Interaction volume radius: 10 \u00c5
Interaction volume height: 30 \u00c5
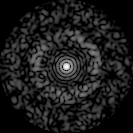
Disorder parameter: 0.8372